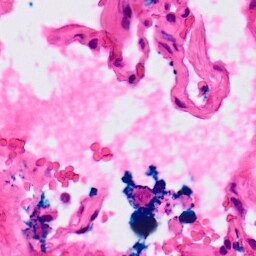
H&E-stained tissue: Lung